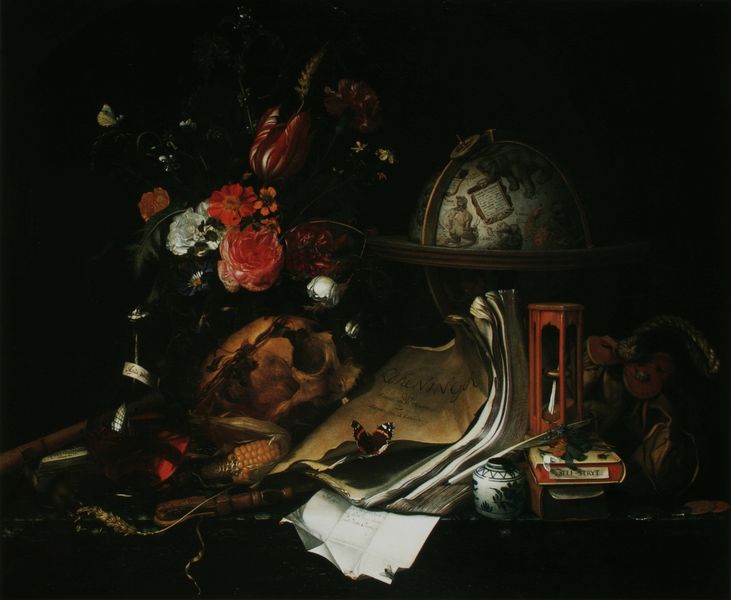
Titel: Vanitas
Künstler: Maria van Oosterwyck
Standort: Wien
Institution: Kunsthistorisches Museum
Schlagwörter: blätter, dunkel, feder, gemälde, schatten, weiß, gelb, grün, ocker, blume, blumen, braun, glas, hell, licht, orange, schmuck, schwarz, tisch, blüte, blüten, obst, rose, rosen, rot, beige, malerei, flasche, barock, schädel, tod, öl, rosa, frucht, mais, maiskolben, stilleben, stillleben, vase, schrift, bücher, papier, düster, schachteln, getreide, ähre, tulpen, wein, strauss, still, pfingstrose, blumenstrauss, tulpe, knochen, vanitas, tusche, vergänglichkeit, buch, gefäss, durcheinander, schriftsteller, kugel, schachtel, nelke, schmetterling, tinte, heft, flöte, karaffe, leben, seiten, totenkopf, brief, gelehrter, wunderkammer, stundenglas, insekt, schmetterlinge, ähren, zeit, admiral, tintenfass, globus, falter, töpfchen, eidechse, traktat, weltkugel, reisen, etikett, stlleben, sanduhr, manuskript, ären, ffeder, füllfeder, himmelsglobus, zodiakus, zinnie